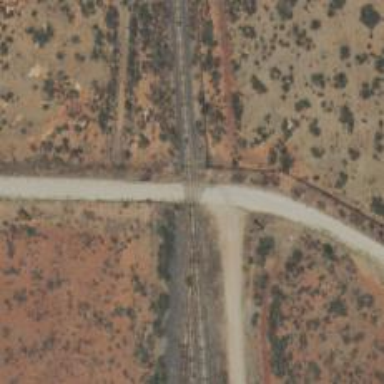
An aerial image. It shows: Disused railway spur line.